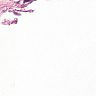
Metastatic tissue present: no